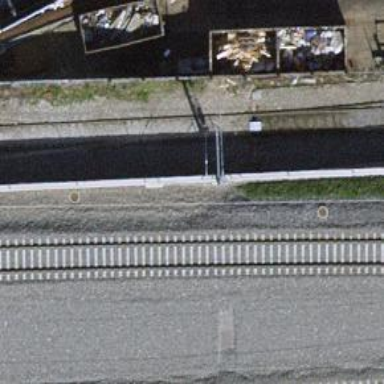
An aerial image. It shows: Railway switch.